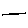
Label: line